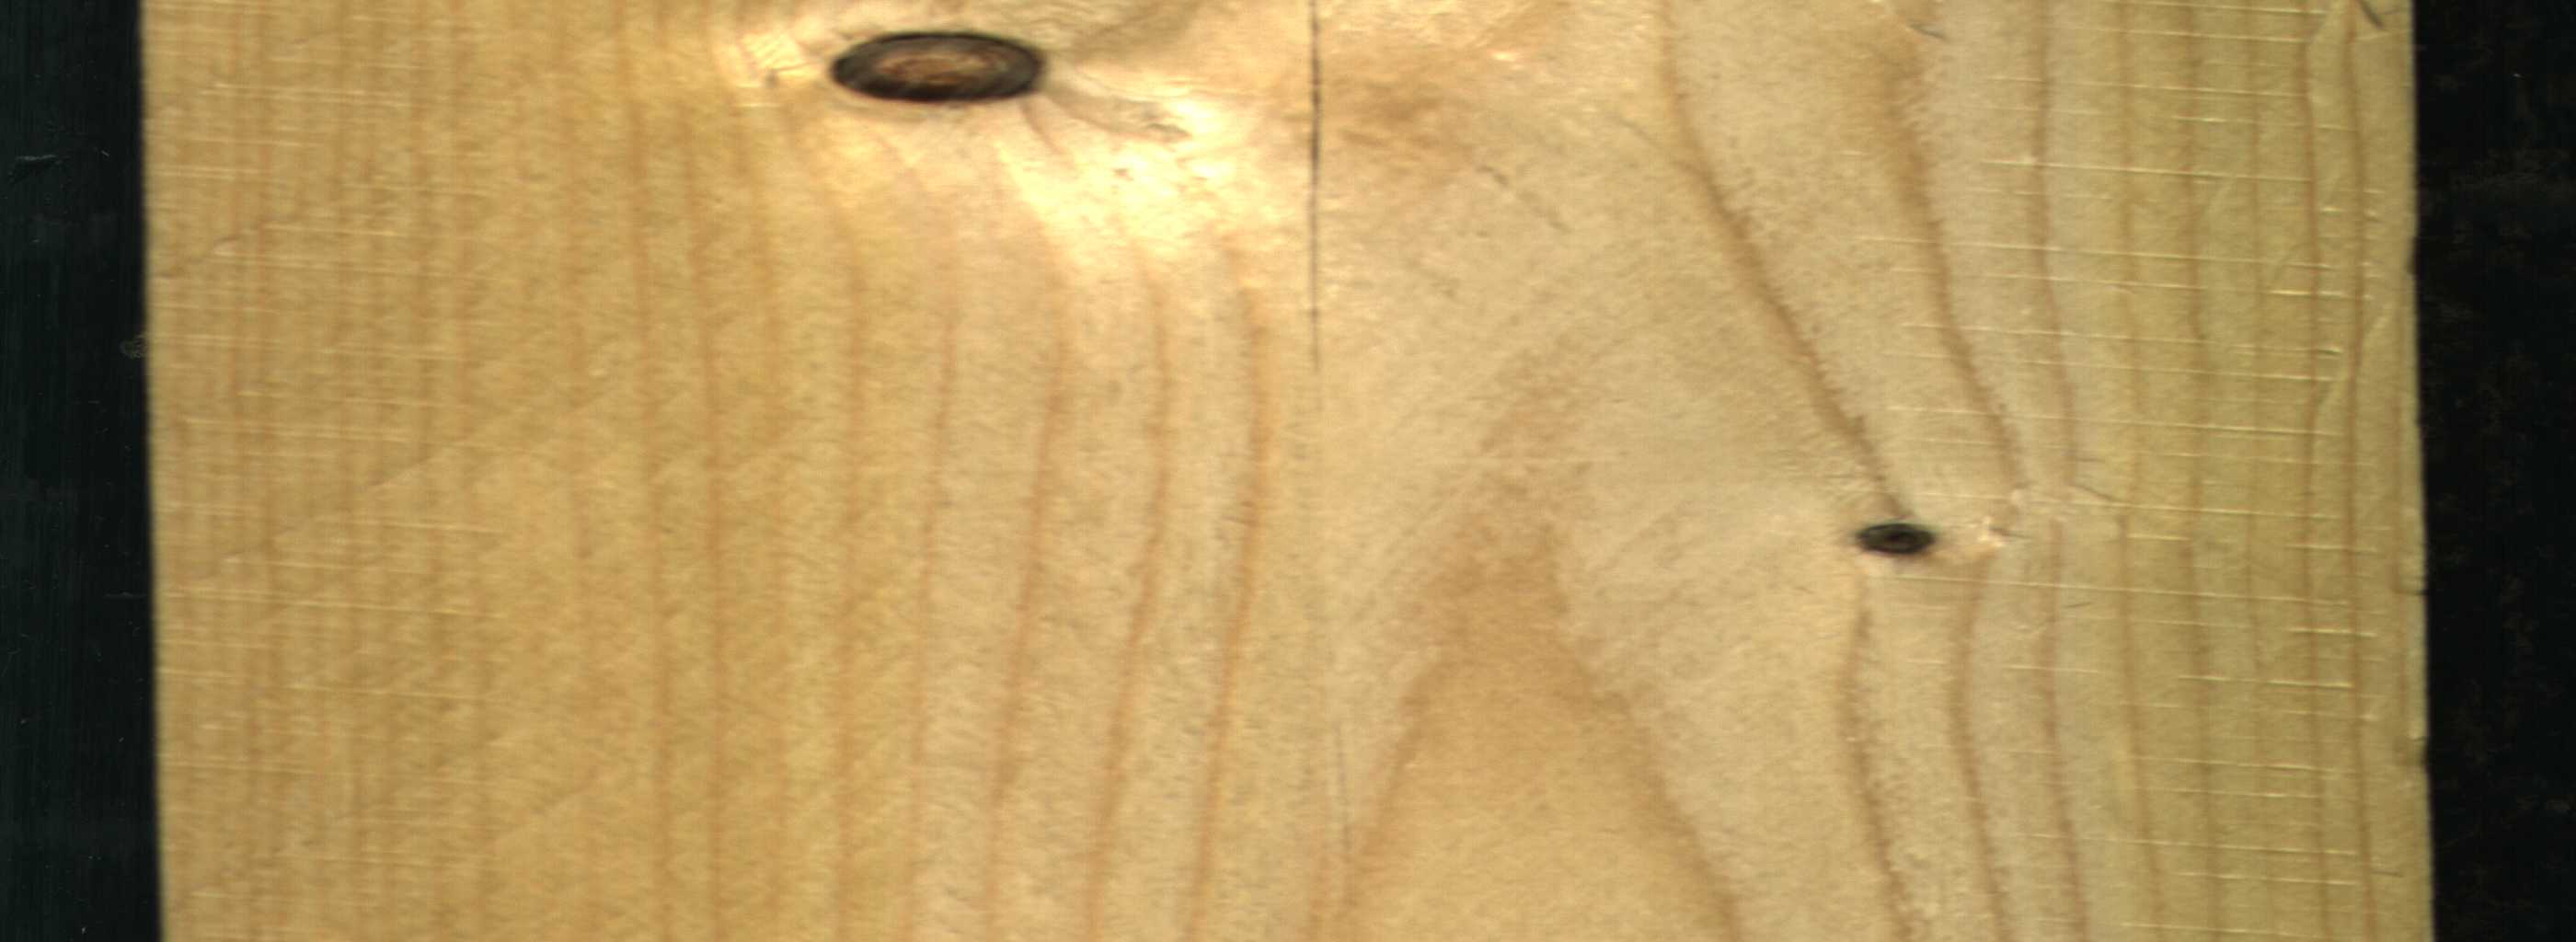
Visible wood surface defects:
Crack
Dead_Knot
Dead_Knot